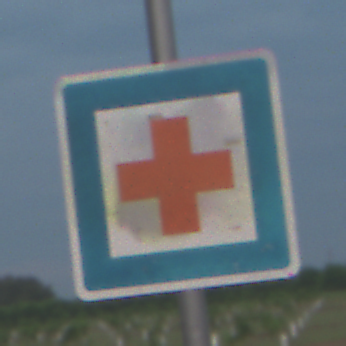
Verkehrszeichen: ErsteHilfe
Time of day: SunriseSunset
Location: Outdoor (Nature)
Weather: PartlyCloudy
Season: NotSpecified
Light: Natural